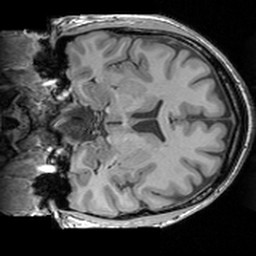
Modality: T1w
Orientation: coronal
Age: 34
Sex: male
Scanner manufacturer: siemens
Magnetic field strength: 3 T
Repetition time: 1.63 s
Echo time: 0.00311 s